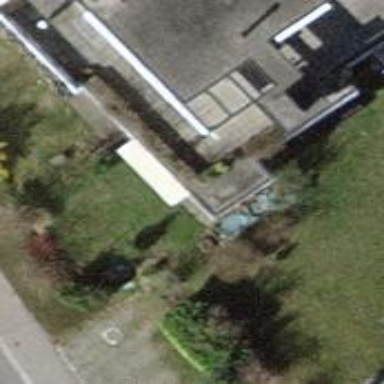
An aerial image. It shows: View of roof of building.